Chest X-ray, PA view. Patient: 62 years old, sex M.
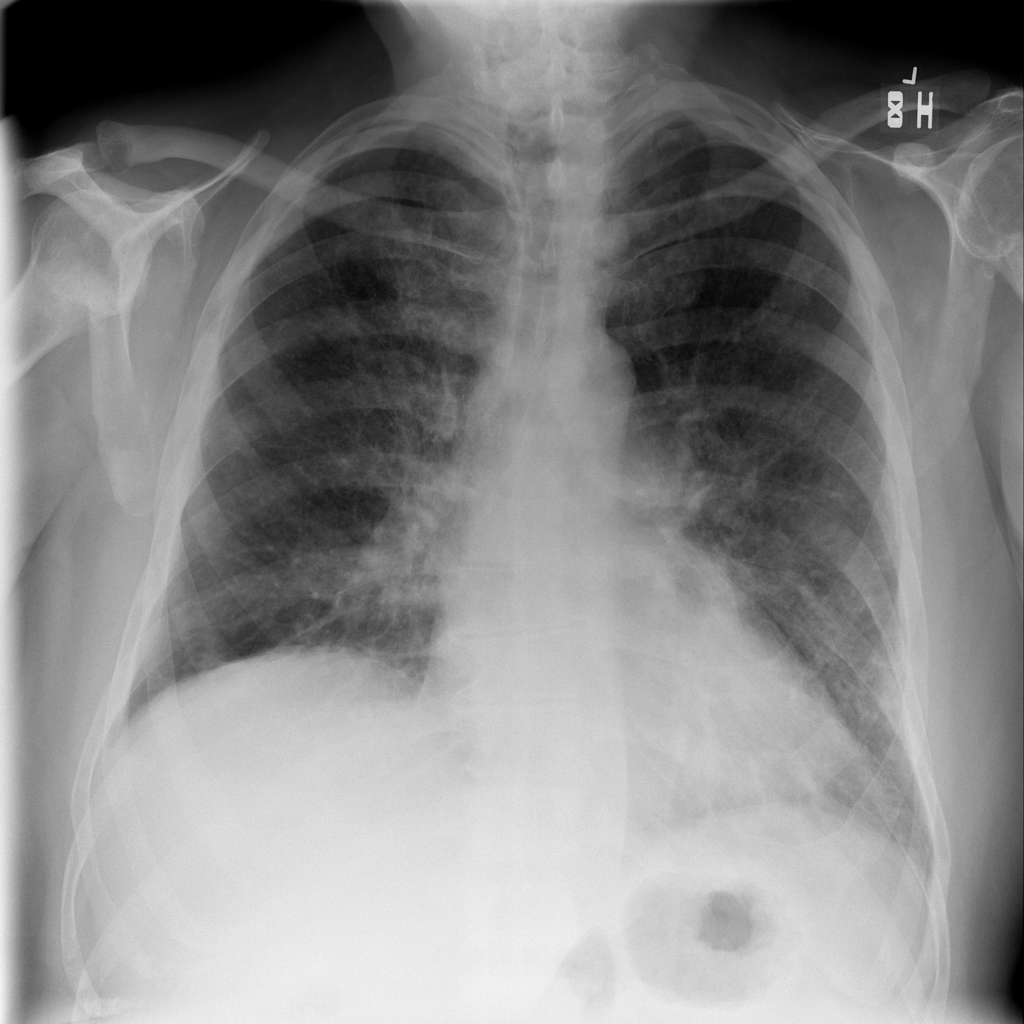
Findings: Edema, Infiltration